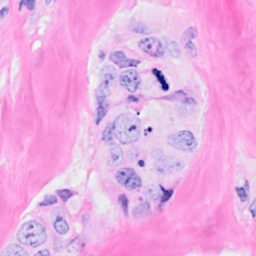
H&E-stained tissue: Breast